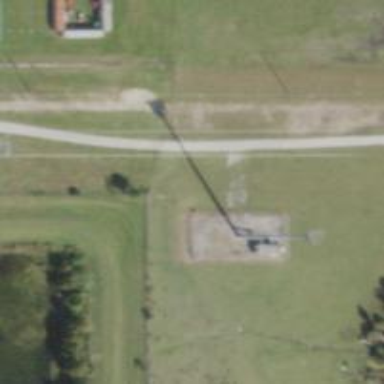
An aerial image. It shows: Mast tower used for communication.